Question: I'm using System.Windows.Automation to get some UI control text values from labels in a group box. I'm trying to use spy++ to get the control names I'm looking for.

'''
AutomationElement Root = AutomationElement.RootElement;
AutomationElement MainForm = Root.FindFirst(TreeScope.Descendants,new PropertyCondition(AutomationElement.AutomationIdProperty,"control name im looking for"));
'''
What value represents what I would be searching for? For example would I change it to...
...AutomationIdProperty,"Window 00031BB0"));
I'm not sure what all the information given by spy++ actually represents.
Thank you for any help!
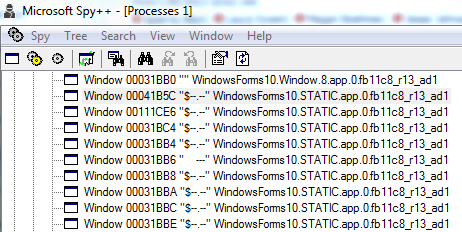
Answer: You're looking for the <URL>, part of the Windows SDK, which shows the complete UI automation tree.